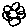
Label: flower